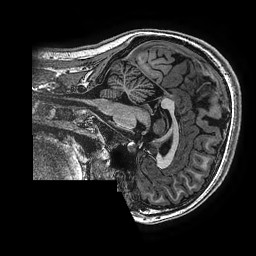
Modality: T1w
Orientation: sagittal
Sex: female
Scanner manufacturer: ge
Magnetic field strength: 3 T
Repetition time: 0.00766 s
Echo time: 0.003476 s